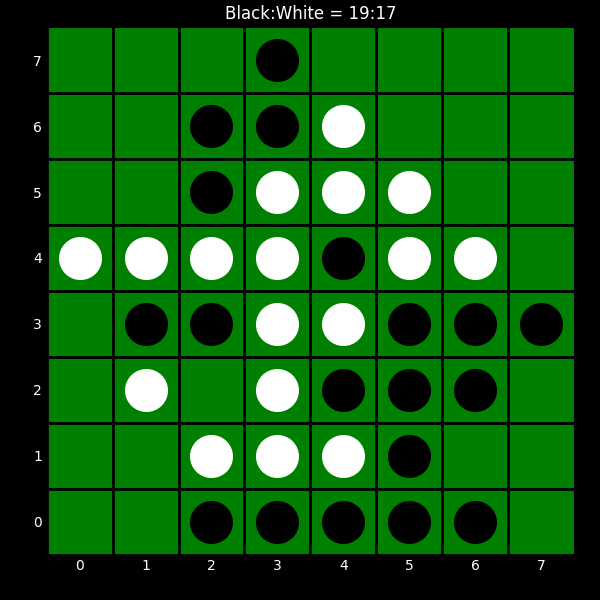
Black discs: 19
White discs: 17